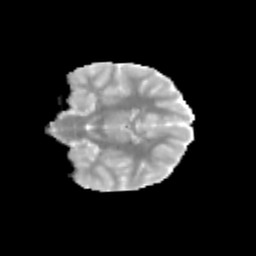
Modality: MD
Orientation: coronal
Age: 10
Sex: female
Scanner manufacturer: siemens
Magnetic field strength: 3 T
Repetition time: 3.8 s
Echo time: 0.07 s